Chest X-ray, PA view. Patient: 48 years old, sex M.
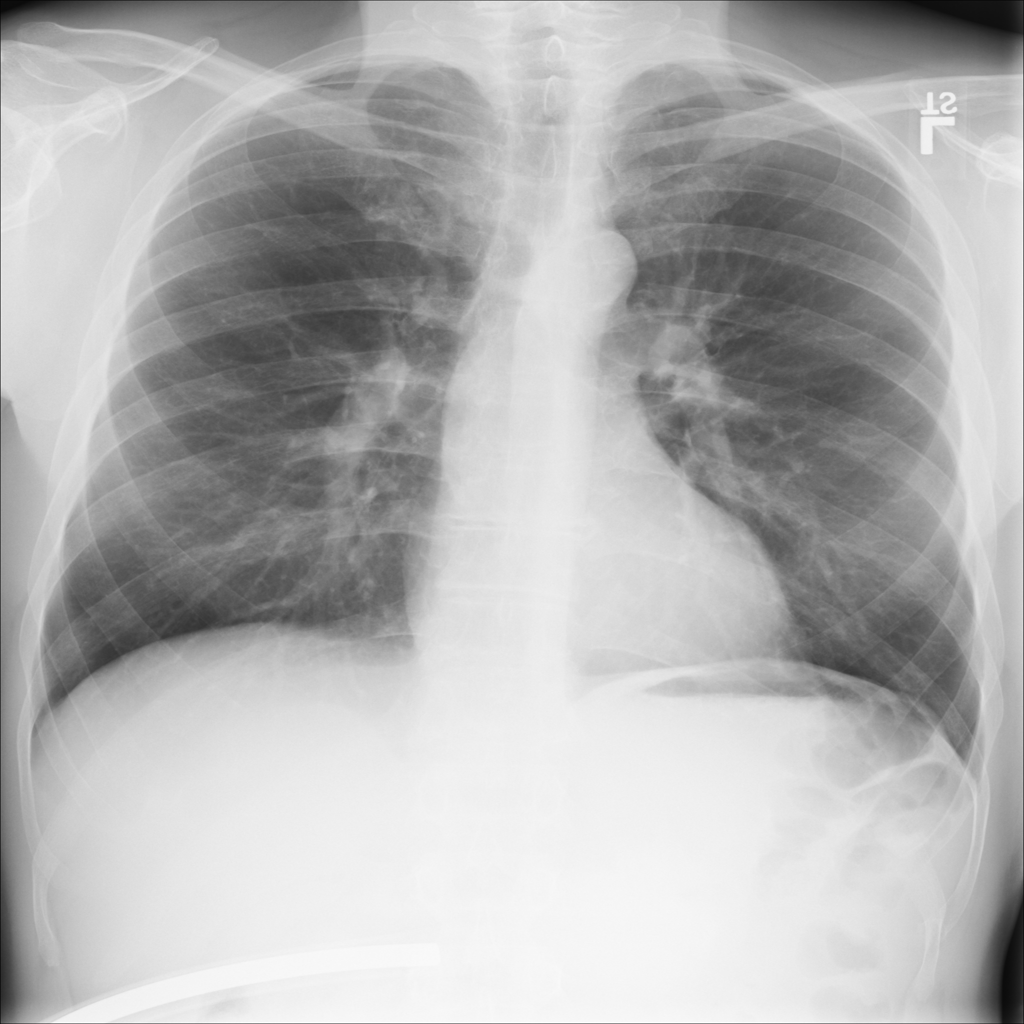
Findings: No Finding